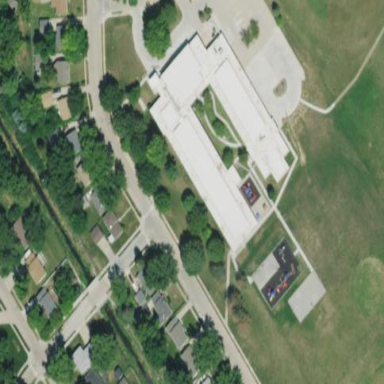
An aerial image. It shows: School building.